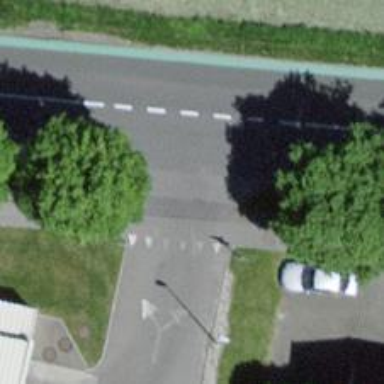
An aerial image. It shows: Asphalt footpath with unmarked crossing.